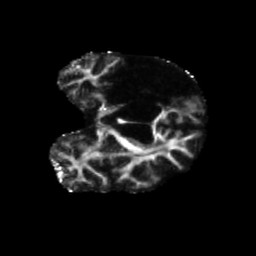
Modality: FA
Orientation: coronal
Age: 64
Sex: male
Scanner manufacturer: siemens
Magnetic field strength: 3 T
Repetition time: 5.47 s
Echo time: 0.0854 s